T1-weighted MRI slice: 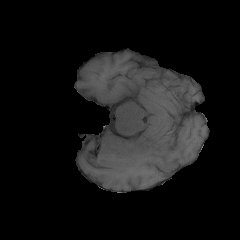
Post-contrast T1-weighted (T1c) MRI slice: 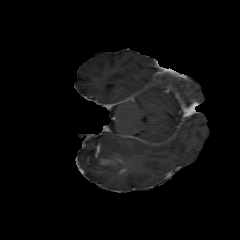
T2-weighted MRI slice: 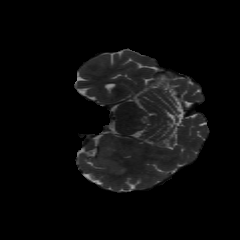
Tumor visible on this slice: yes